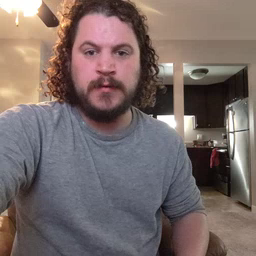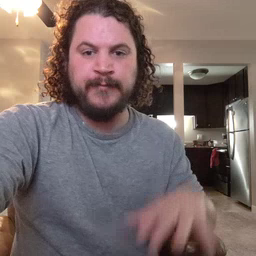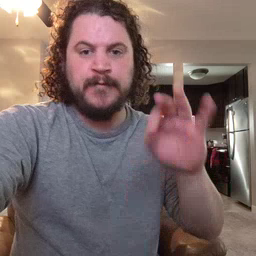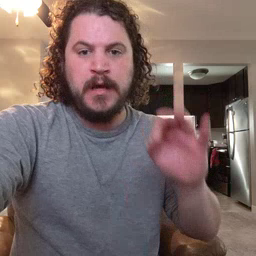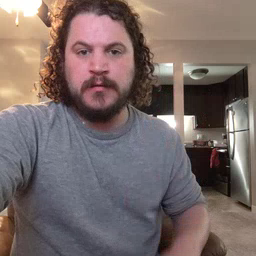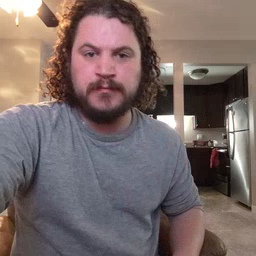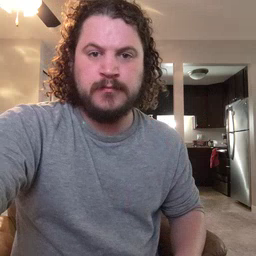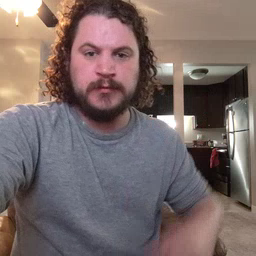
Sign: find